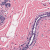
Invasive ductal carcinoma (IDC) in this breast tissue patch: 0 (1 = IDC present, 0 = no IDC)